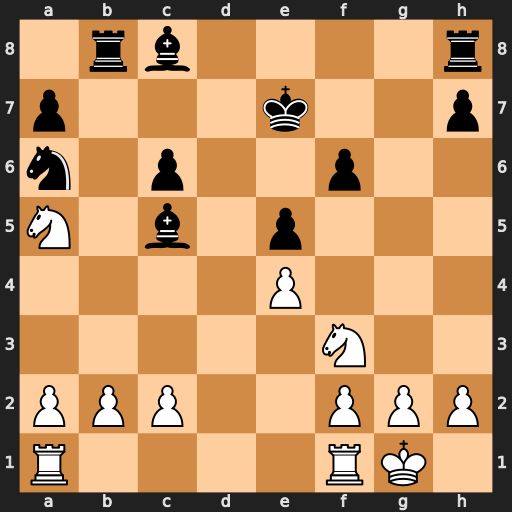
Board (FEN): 1rb4r/p3k2p/n1p2p2/N1b1p3/4P3/5N2/PPP2PPP/R4RK1
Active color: w
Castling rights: -
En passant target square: -
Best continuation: Nxc6+ Ke6 Nxb8